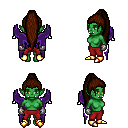
a pixel art fantasy rpg character, female body template, orc, green skin, purple wings, red pants, brown extra-long topknot hairstyle, metal gloves, gold boots, four views (front, back, left, right), 2x2 character sprite sheet, small pixel art, hard edges, no anti-aliasing